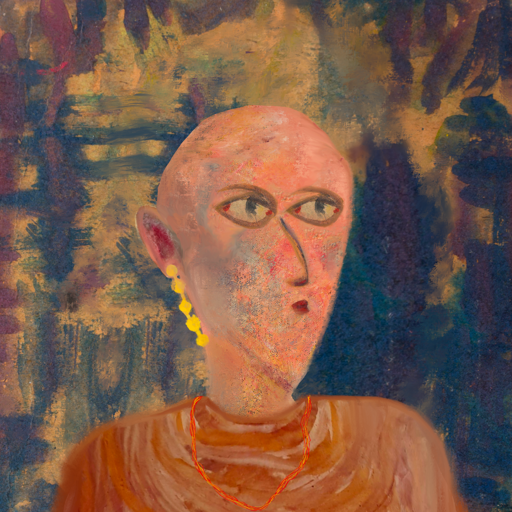
Background: InTheSun, Head And Neck Side: Irani, Face Side: GypsyMother, Bust: Pious_Lady, Hair Side: Blank, Head Accessory: Blank, Second Necklace: Gypsy_Mother_2, Necklace: Blank, Baby: Blank